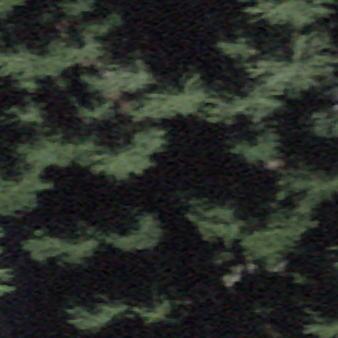
Label: other